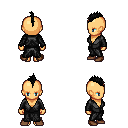
a pixel art fantasy rpg character, female body template, human, tanned skin, gray robe, white pants, black mohawk hairstyle, brown shoes, four views (front, back, left, right), 2x2 character sprite sheet, small pixel art, hard edges, no anti-aliasing